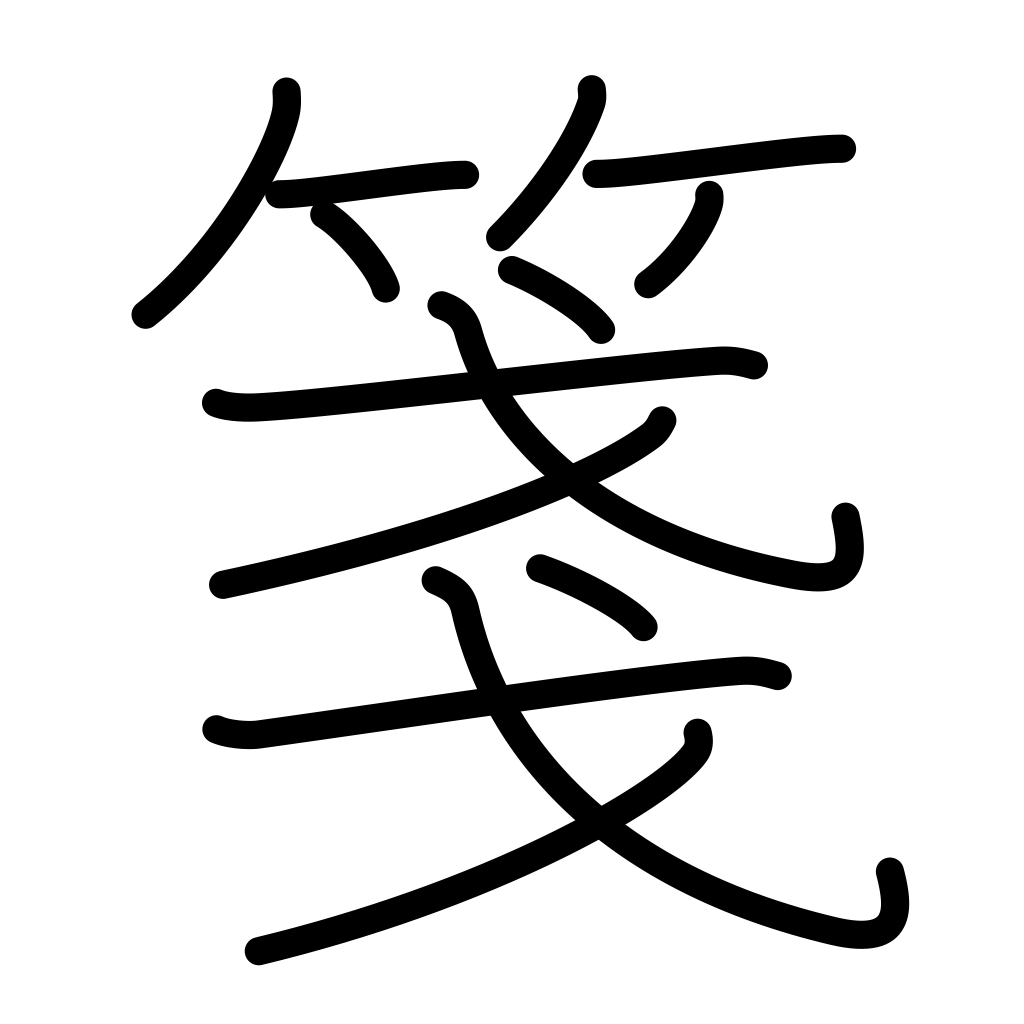
Meaning: paper, label, letter, composition